Question:
I have used the following formula in the UnboundNumber (Accumulated balance), but the blue circled field is missing and wrong coming:
'''
If Next({SP_Aging;1.AHead}) = Previous ({SP_Aging;1.AHead}) Then
numberVar X := (X + {SP_Aging;1.Balance} )
Else
X := 0 +{SP_Aging;1.Balance}
;
'''
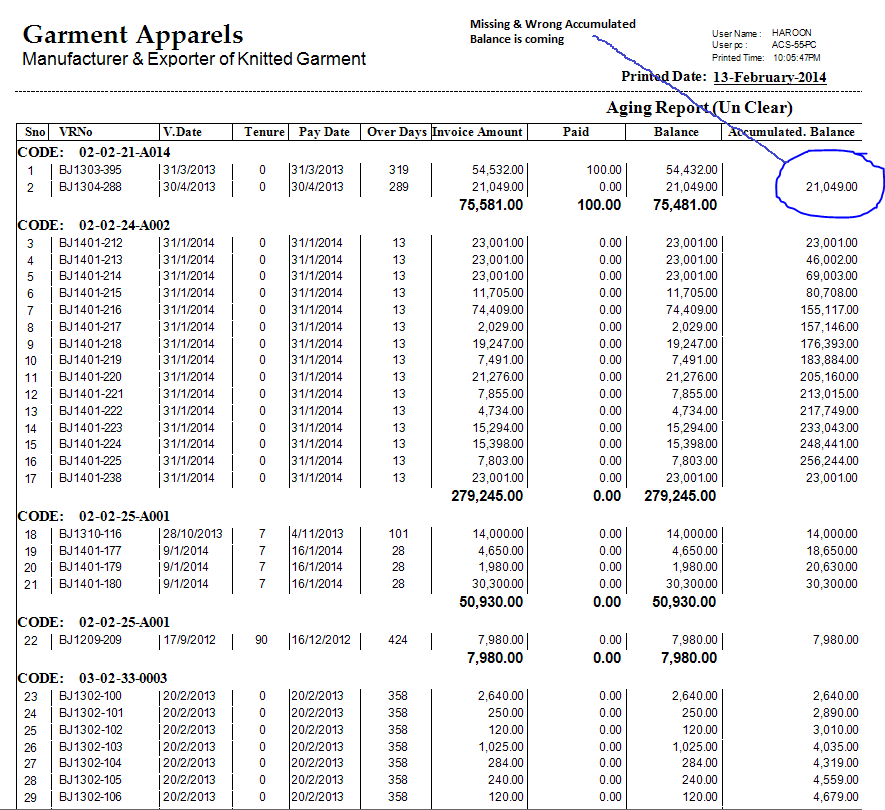
Answer: Try:
'''
// {@Accumulated Balance}
// declare variable; mark as 'global' to be explicit (w/o this, the variable is 'global', but this makes it clearer)
Global Numbervar balance;
// if this is the first row, increment the balance; always test for NULL values first in CR
If PreviousIsNull({SP_Aging;1.AHead}) Then
balance := {SP_Aging;1.Balance}
// if the current row's AHead is the same as previous row's value, increment balance
Else If {SP_Aging;1.AHead} = Previous({SP_Aging;1.AHead}) Then
balance := balance + {SP_Aging;1.Balance}
// otherwise, reset
Else
balance := {SP_Aging;1.Balance}
'''